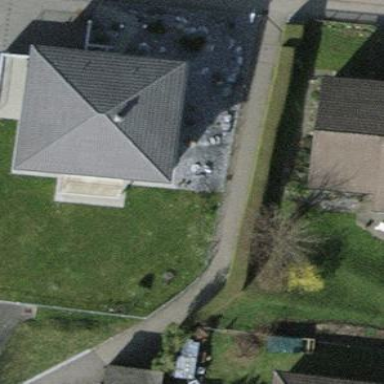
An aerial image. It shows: Detached building with hipped roof.